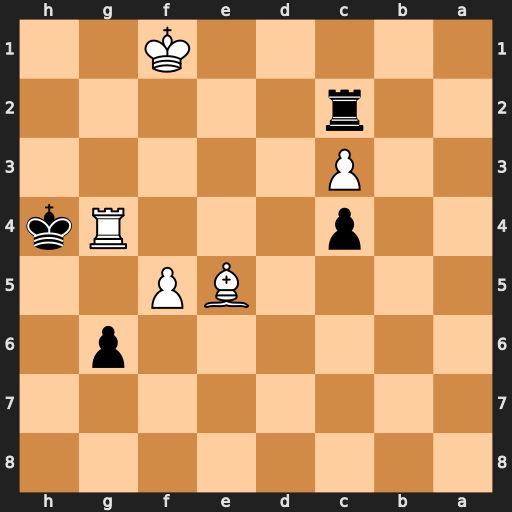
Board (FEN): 8/8/6p1/4BP2/2p3Rk/2P5/2r5/5K2
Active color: b
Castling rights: -
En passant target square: -
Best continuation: Kxg4 fxg6 Kf3 Kg1 Rg2+ Kh1 Rxg6